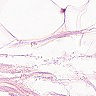
Metastatic tissue present: no